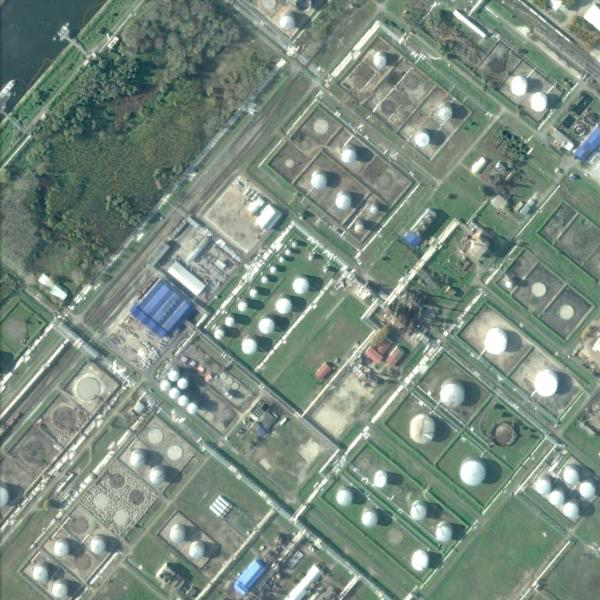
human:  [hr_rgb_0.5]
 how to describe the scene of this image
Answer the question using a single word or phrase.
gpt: storage tanks